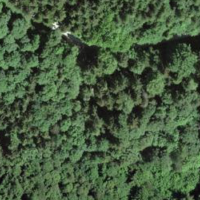
EUNIS habitat code: 44
Species observed at this site:
Lamium galeobdolon